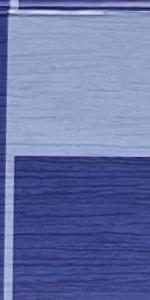
Label: Empty